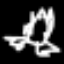
Label: frog